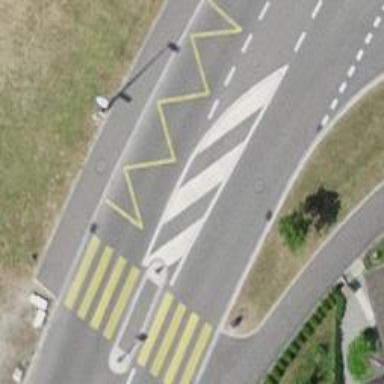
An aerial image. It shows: Bus stop with designated stop position for public transport.